Question: I'm basically trying to achieve this effect. It can be done with pretty much a PNG with a transparent hole cut through it, then stacked on top of a photo.jpg UIView. OR, I've also seen a method where you can directly create a mask with 'CGImageMaskCreate'. I don't want to use that feature because I want the user to be able to interact with the photo.jpg layer (by moving it, rotating it, etc.):

Its essentially two UIViews stacked directly on top of each other.
However, what if rather than using blue, I wanted to use another color, or even pattern an image with '[UIColor colorPatternWithImage:]' for the masking layer? I wouldn't want to make a million different PNGs for each case.
Would I need some way to programmatically recreate my mask? Is there some way to convert my mask shapes into code? Any help is appreciated. Thanks
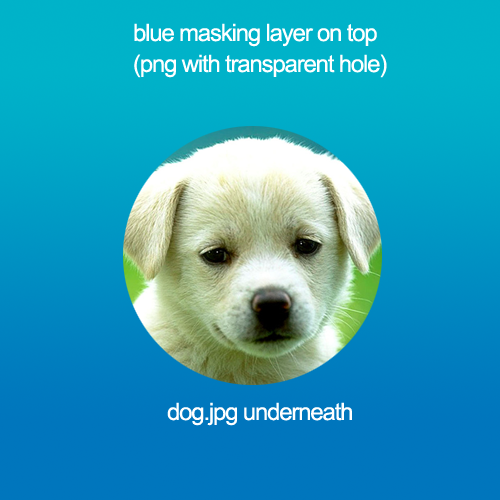
Answer: 'CALayer' has a property called 'mask', which is another 'CALayer' that defines the mask to use. You could use a 'CAShapeLayer' to define the mask, then set that as the 'mask' of another layer that renders your obscuring image/color/pattern/whatever. You could also use a regular 'CALayer' as the mask with your semi-transparent image as the contents, it depends on whether or not you want the ability to customize the size/shape of the hole.
Caveats: 'CAShapeLayer' is slower than normal layers, and 'mask' is slower than non-masking as well. You may need to make sure performance is acceptable for you. You may also want to try out the 'shouldRasterize' flag, though this will only improve performance (at the cost of memory) as long as the layer is static (i.e. not animating).